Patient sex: F
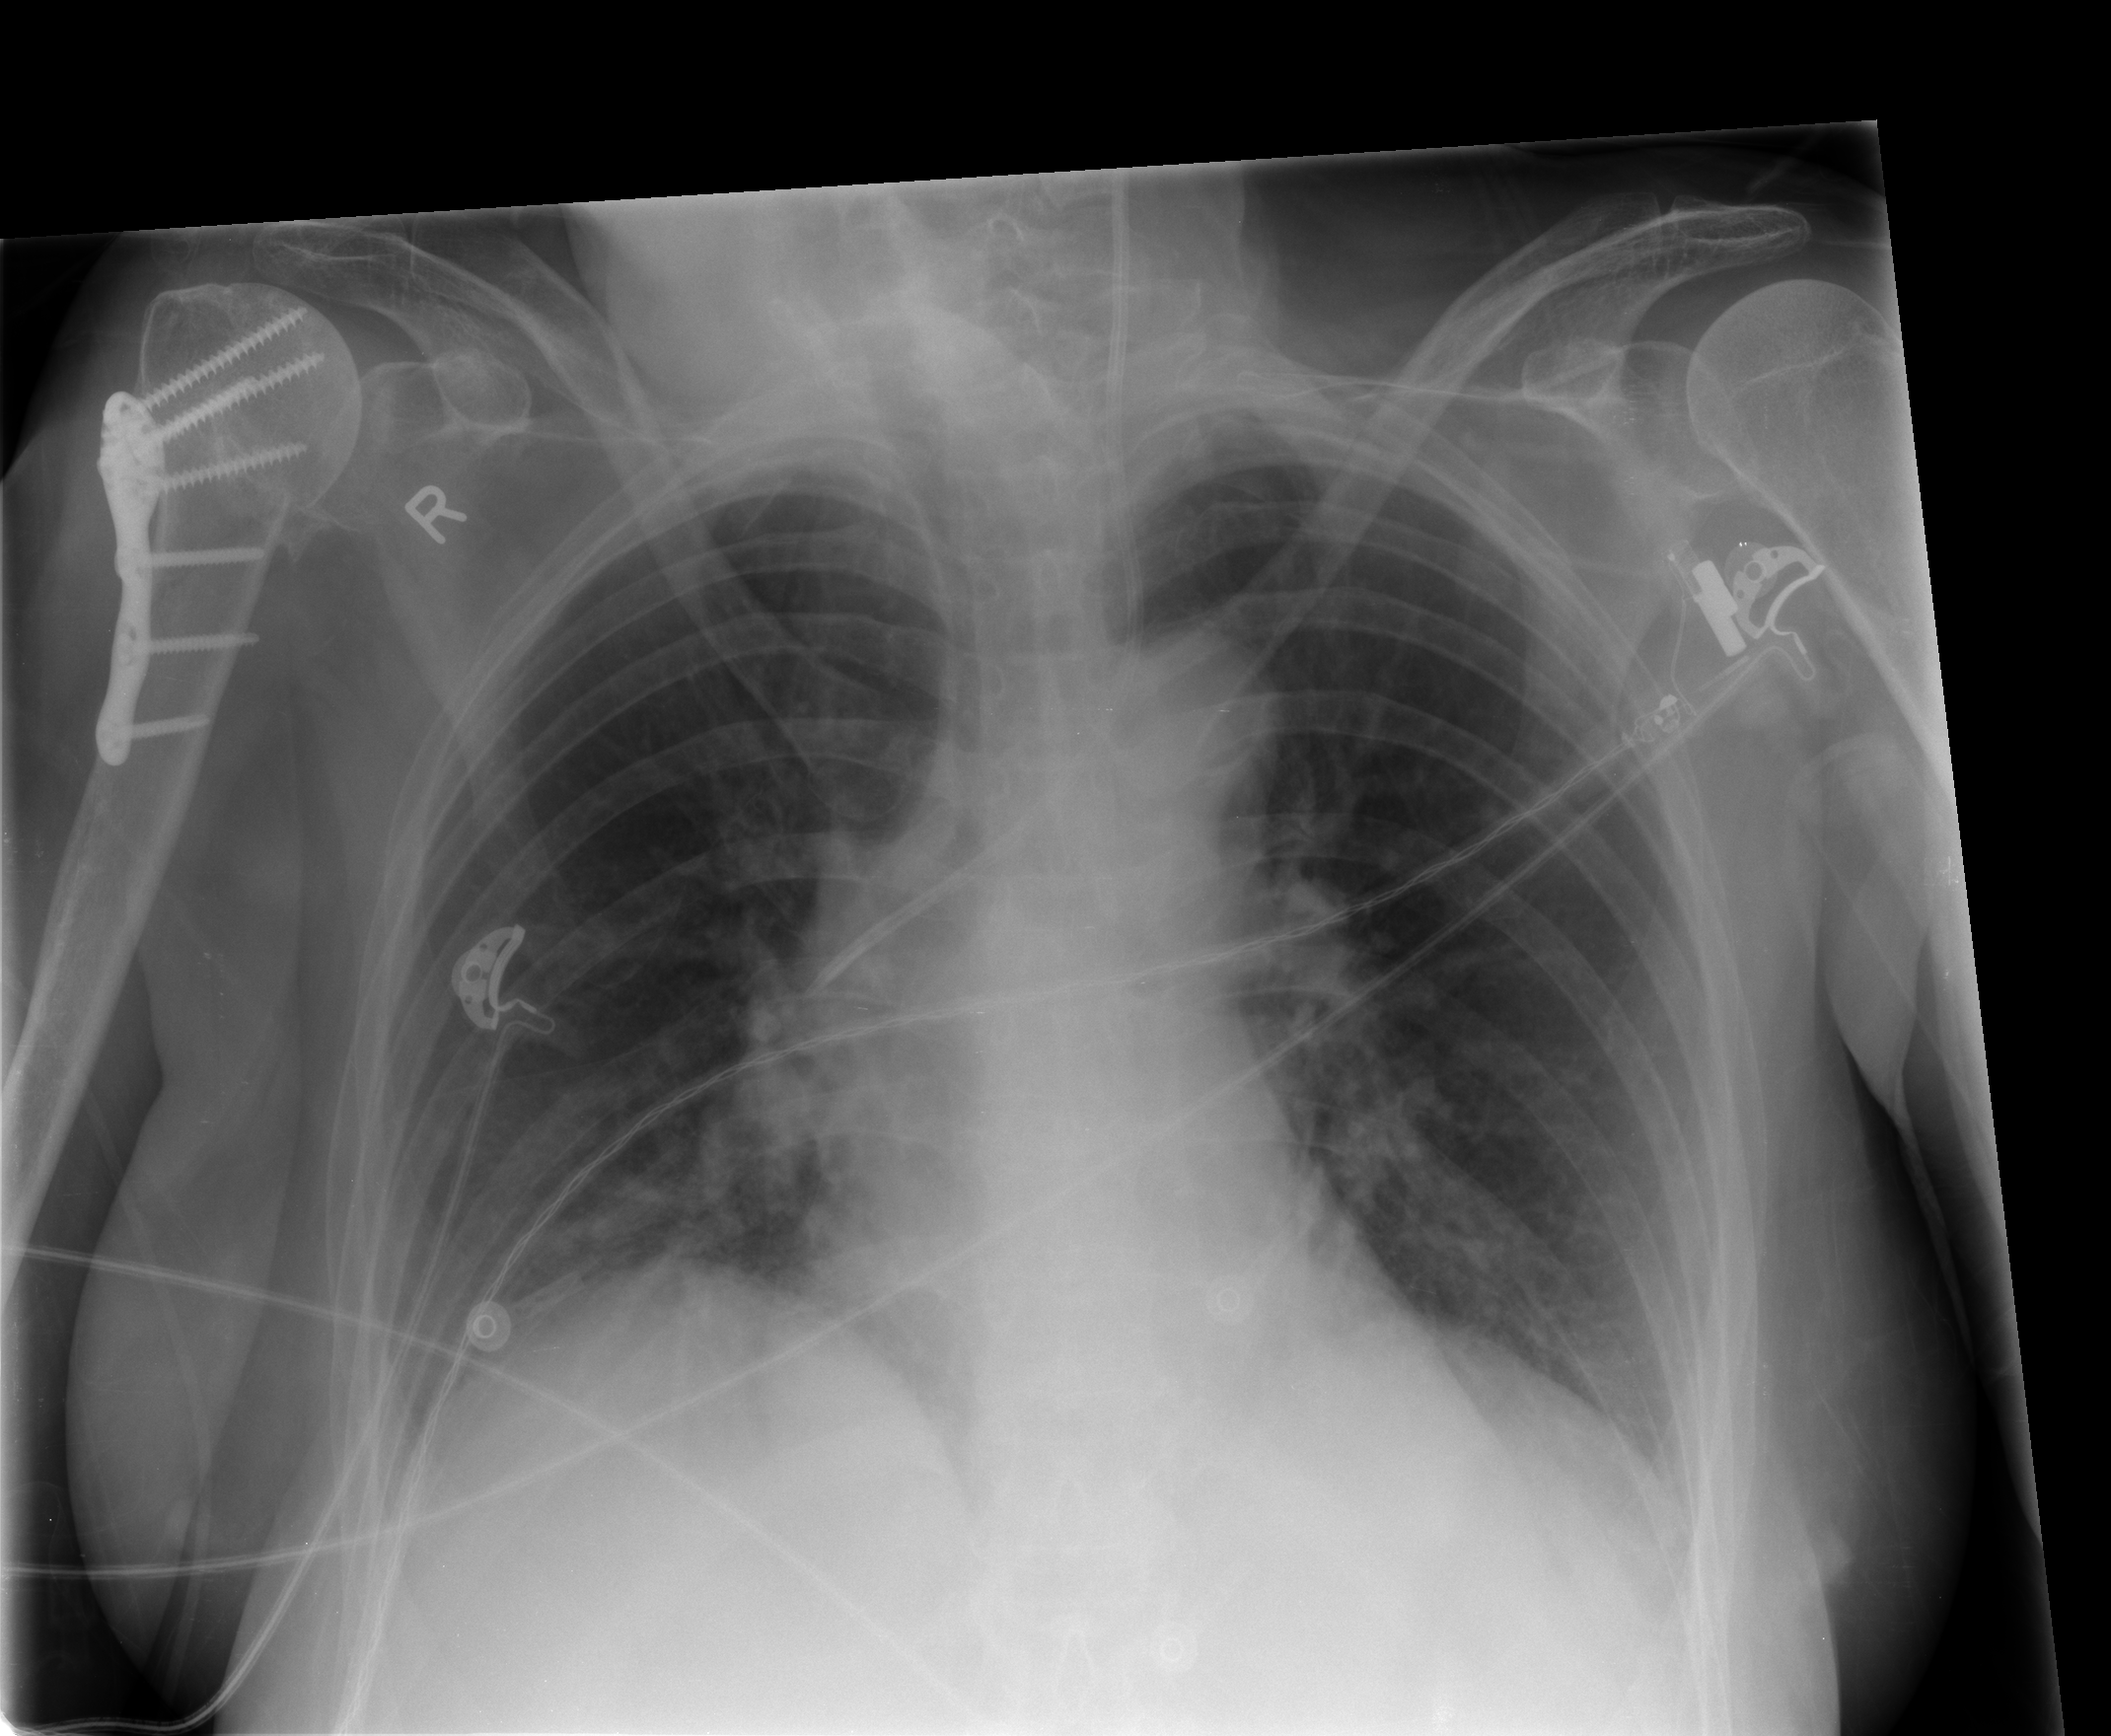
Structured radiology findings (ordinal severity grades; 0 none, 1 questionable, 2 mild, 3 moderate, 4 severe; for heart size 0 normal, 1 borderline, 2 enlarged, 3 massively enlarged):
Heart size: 0
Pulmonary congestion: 0
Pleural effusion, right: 1
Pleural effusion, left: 0
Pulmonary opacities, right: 0
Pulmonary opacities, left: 0
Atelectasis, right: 2
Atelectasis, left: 2